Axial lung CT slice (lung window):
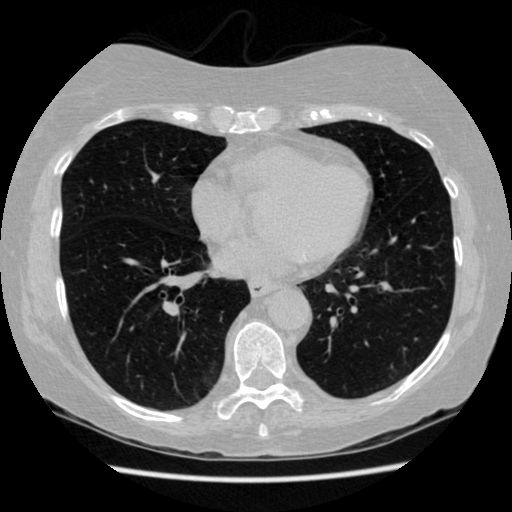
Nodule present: no